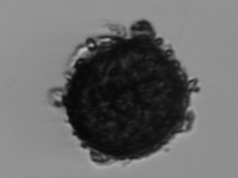
Label: Thalassiosira_TAG_external_detritus